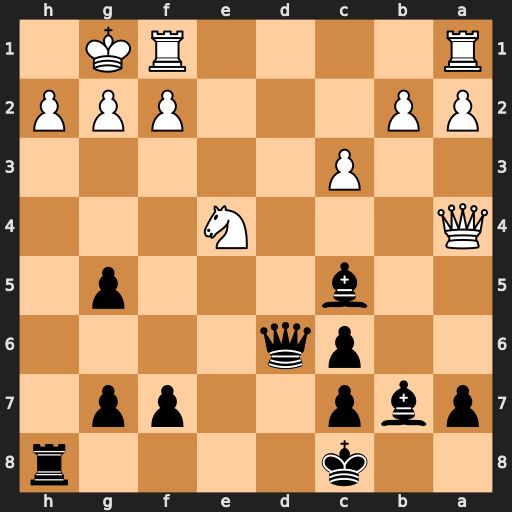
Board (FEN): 2k4r/pbp2pp1/2pq4/2b3p1/Q3N3/2P5/PP3PPP/R4RK1
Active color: b
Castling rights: -
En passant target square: -
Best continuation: Qxh2#